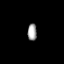
Tissue: prostate
Cell type: Fibroblasts
Senescence score: 0.7994
Nuclear area (px): 152
Mean DAPI intensity: 163.309